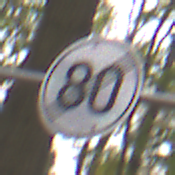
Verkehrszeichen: EndeGeschwindigkeit80
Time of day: Midday
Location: Outdoor (Nature)
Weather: Overcast
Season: NotSpecified
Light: Natural